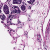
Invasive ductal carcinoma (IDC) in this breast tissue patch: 0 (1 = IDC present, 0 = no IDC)